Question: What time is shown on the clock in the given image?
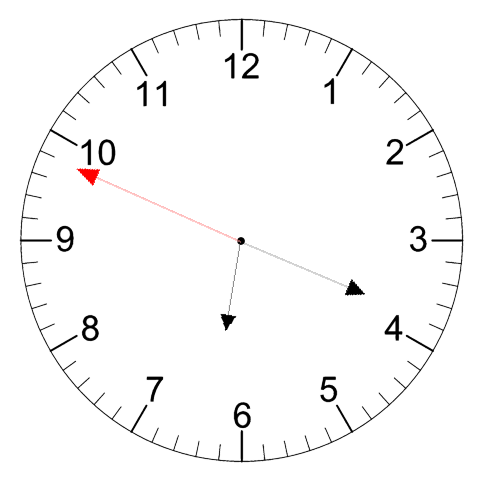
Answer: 06:18:49